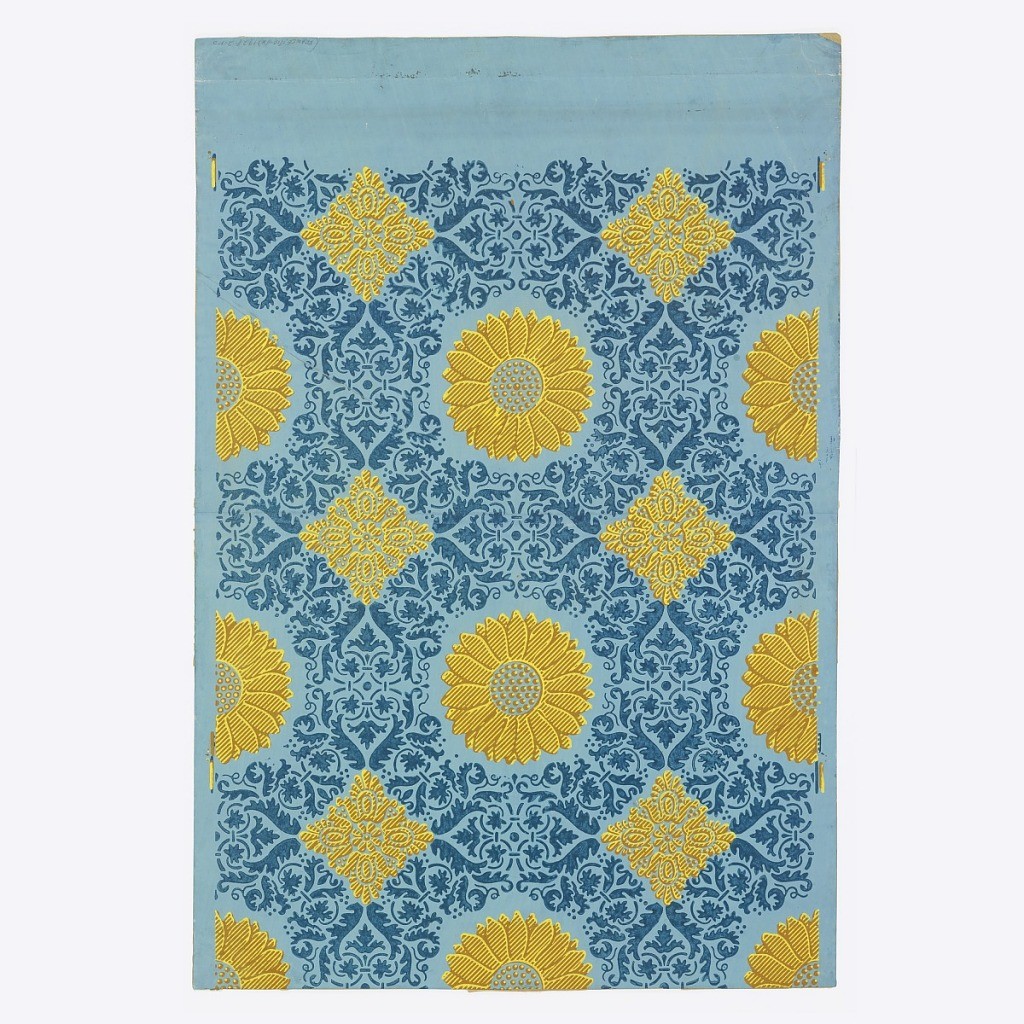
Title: Sidewall
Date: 1810–20
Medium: Block printed on handmade paper
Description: Vertical rectangle; the end of a roll composed of joined sheets. Fleurons and squares, brown and yellow, in alternating rows, with remainder of background covered by a foliate arabesque. The printed motifs simulate a textile weave and are printed slightly out of register.